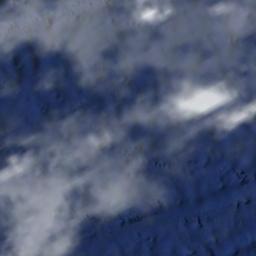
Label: cloud